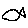
Label: fish